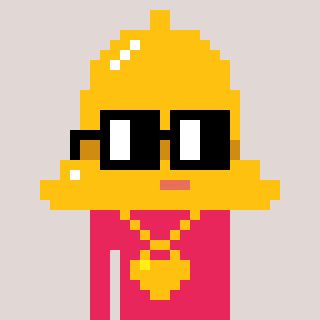
a pixel art character with square black glasses, a bell-shaped head and a redpinkish-colored body on a warm background